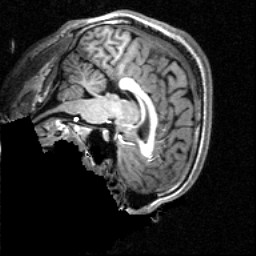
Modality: T1w
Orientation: sagittal
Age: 19
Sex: male
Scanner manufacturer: siemens
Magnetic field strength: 2.894 T
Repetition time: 2.3 s
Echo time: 0.0021 s